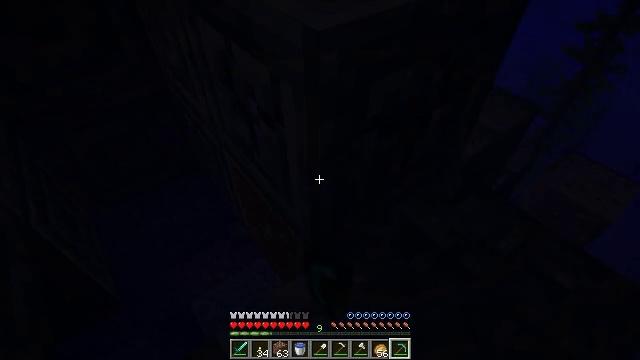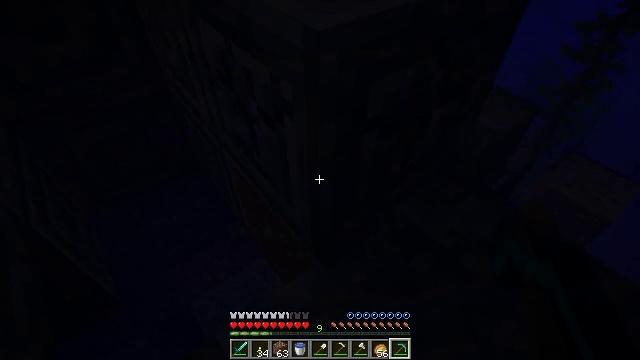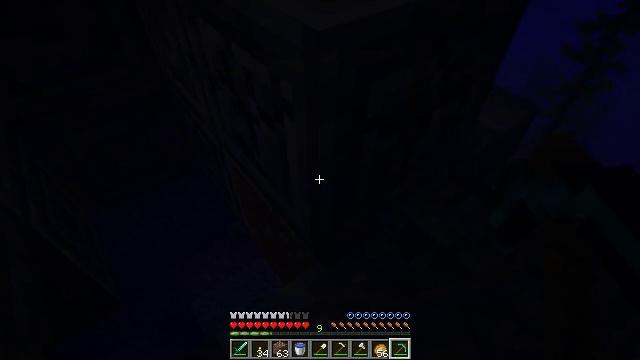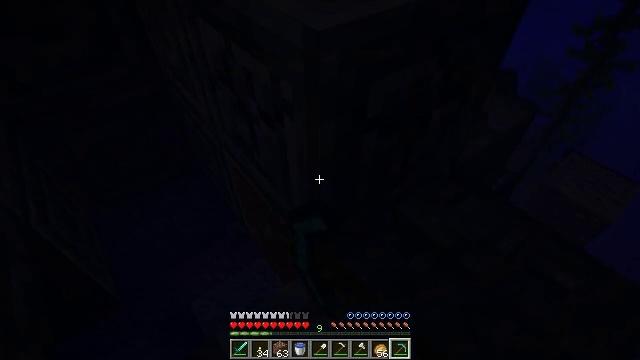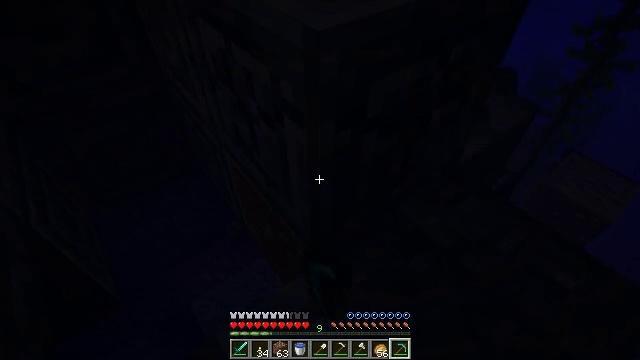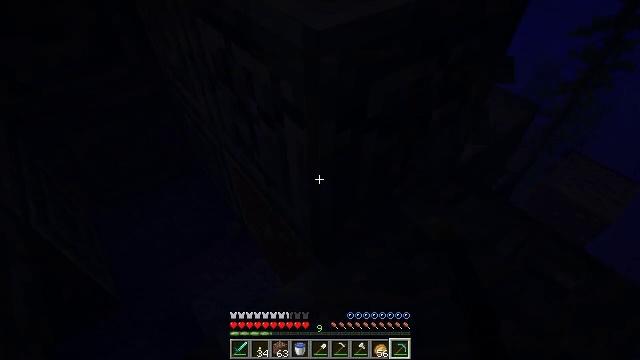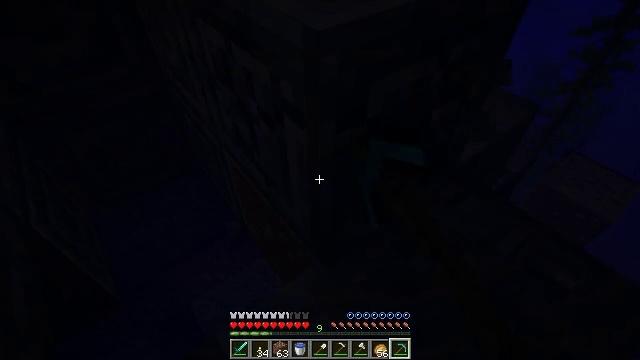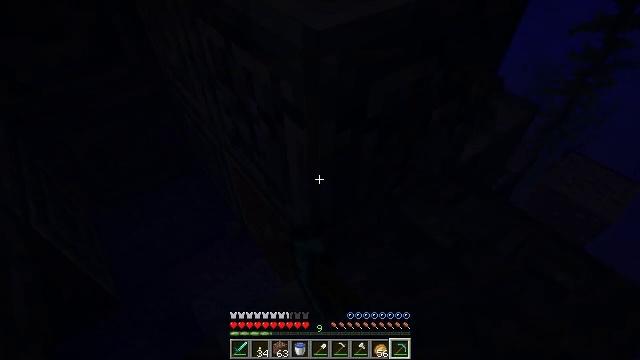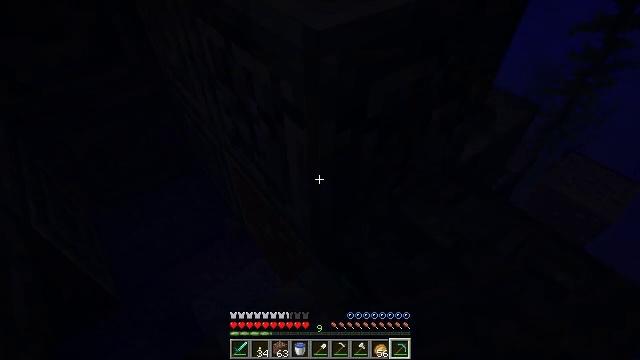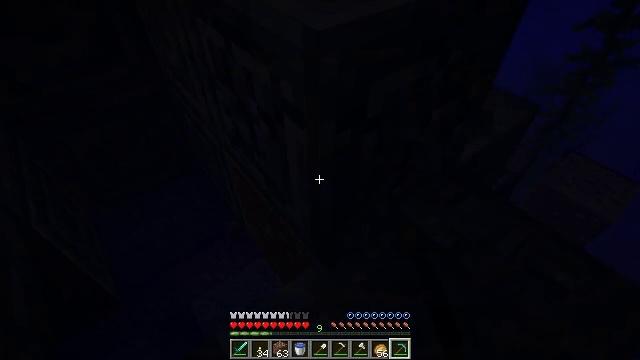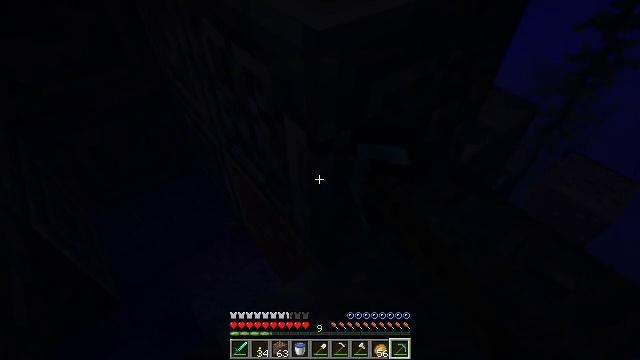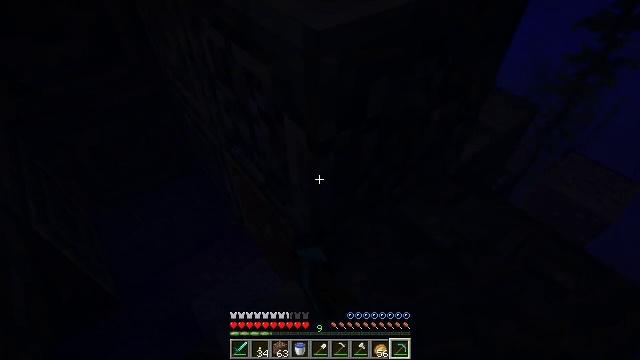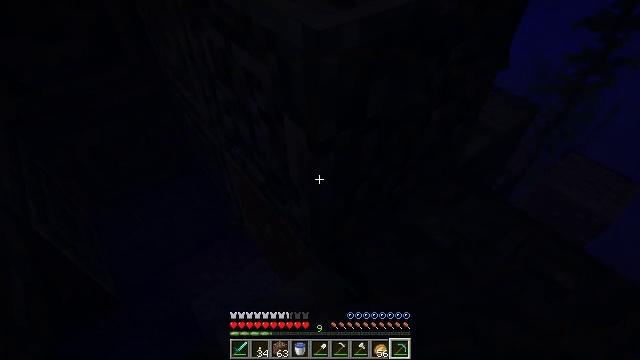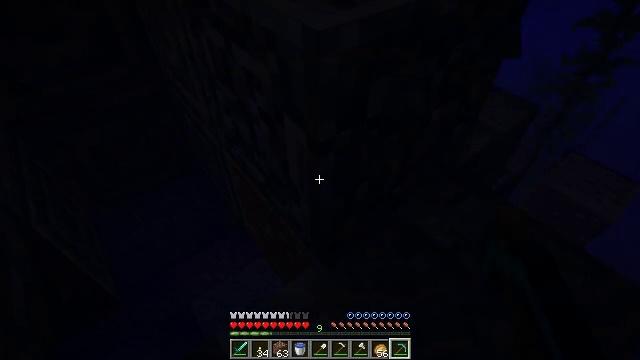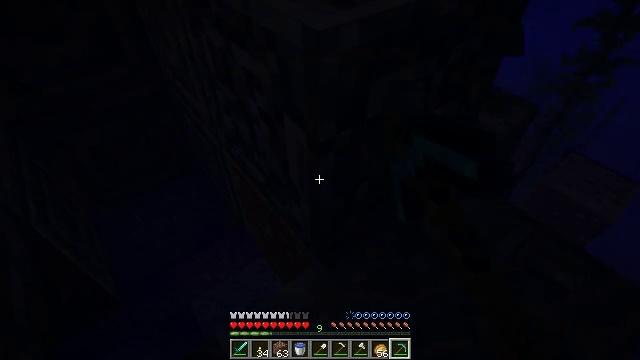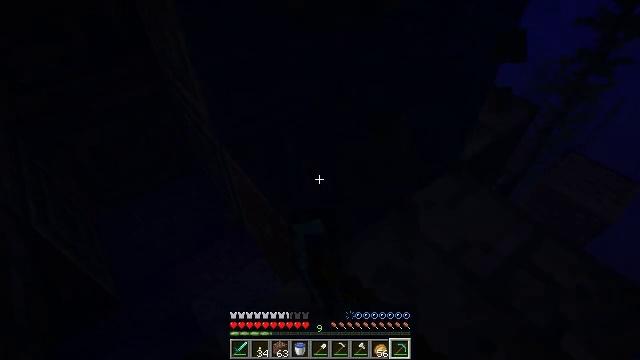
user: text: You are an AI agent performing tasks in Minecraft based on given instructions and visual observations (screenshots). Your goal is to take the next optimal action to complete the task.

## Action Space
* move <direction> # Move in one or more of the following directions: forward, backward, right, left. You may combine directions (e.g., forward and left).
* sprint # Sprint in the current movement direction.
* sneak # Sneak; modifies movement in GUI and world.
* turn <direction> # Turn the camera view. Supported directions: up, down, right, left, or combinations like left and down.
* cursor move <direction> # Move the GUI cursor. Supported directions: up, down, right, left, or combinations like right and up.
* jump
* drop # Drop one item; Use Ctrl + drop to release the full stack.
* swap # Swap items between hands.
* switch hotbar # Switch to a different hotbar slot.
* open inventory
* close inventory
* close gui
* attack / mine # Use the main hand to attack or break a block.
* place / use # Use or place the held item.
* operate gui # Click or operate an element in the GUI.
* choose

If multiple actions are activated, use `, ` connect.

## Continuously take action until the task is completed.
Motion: motion action
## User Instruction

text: Destroy the chiseled stone bricks block.
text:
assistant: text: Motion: sneak, attack / mine
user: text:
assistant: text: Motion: sneak, attack / mine
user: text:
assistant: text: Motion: sneak, attack / mine
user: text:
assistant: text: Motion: sneak, attack / mine
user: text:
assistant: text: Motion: sneak, attack / mine
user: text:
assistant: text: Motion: sneak, attack / mine
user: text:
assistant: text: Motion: sneak, attack / mine
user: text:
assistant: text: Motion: sneak, attack / mine
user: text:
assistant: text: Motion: sneak, attack / mine
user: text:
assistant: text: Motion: sneak, attack / mine
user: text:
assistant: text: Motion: sneak, attack / mine
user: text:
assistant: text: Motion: sneak, attack / mine
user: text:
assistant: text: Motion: sneak, attack / mine
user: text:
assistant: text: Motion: sneak, attack / mine
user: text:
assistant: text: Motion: sneak, attack / mine
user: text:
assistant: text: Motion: sneak, attack / mine
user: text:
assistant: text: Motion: sneak, attack / mine
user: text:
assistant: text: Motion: sneak, attack / mine
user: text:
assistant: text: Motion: sneak, attack / mine
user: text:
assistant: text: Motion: sneak, attack / mine